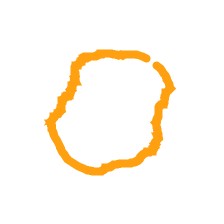
Shape: circle